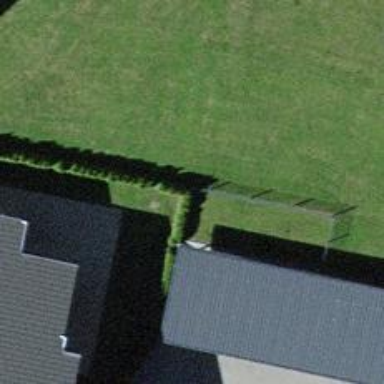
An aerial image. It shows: Hedge barrier.